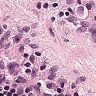
Metastatic tissue present: yes